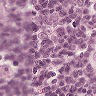
Metastatic tissue present: yes